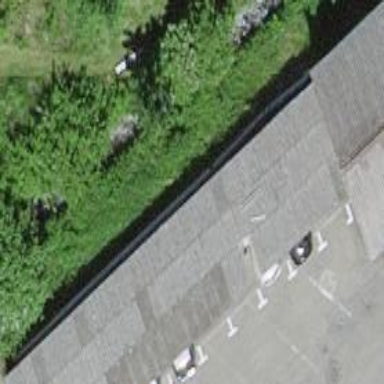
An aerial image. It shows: View of roof of building.